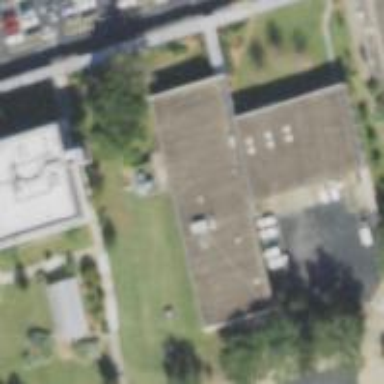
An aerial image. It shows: College building.